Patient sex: M
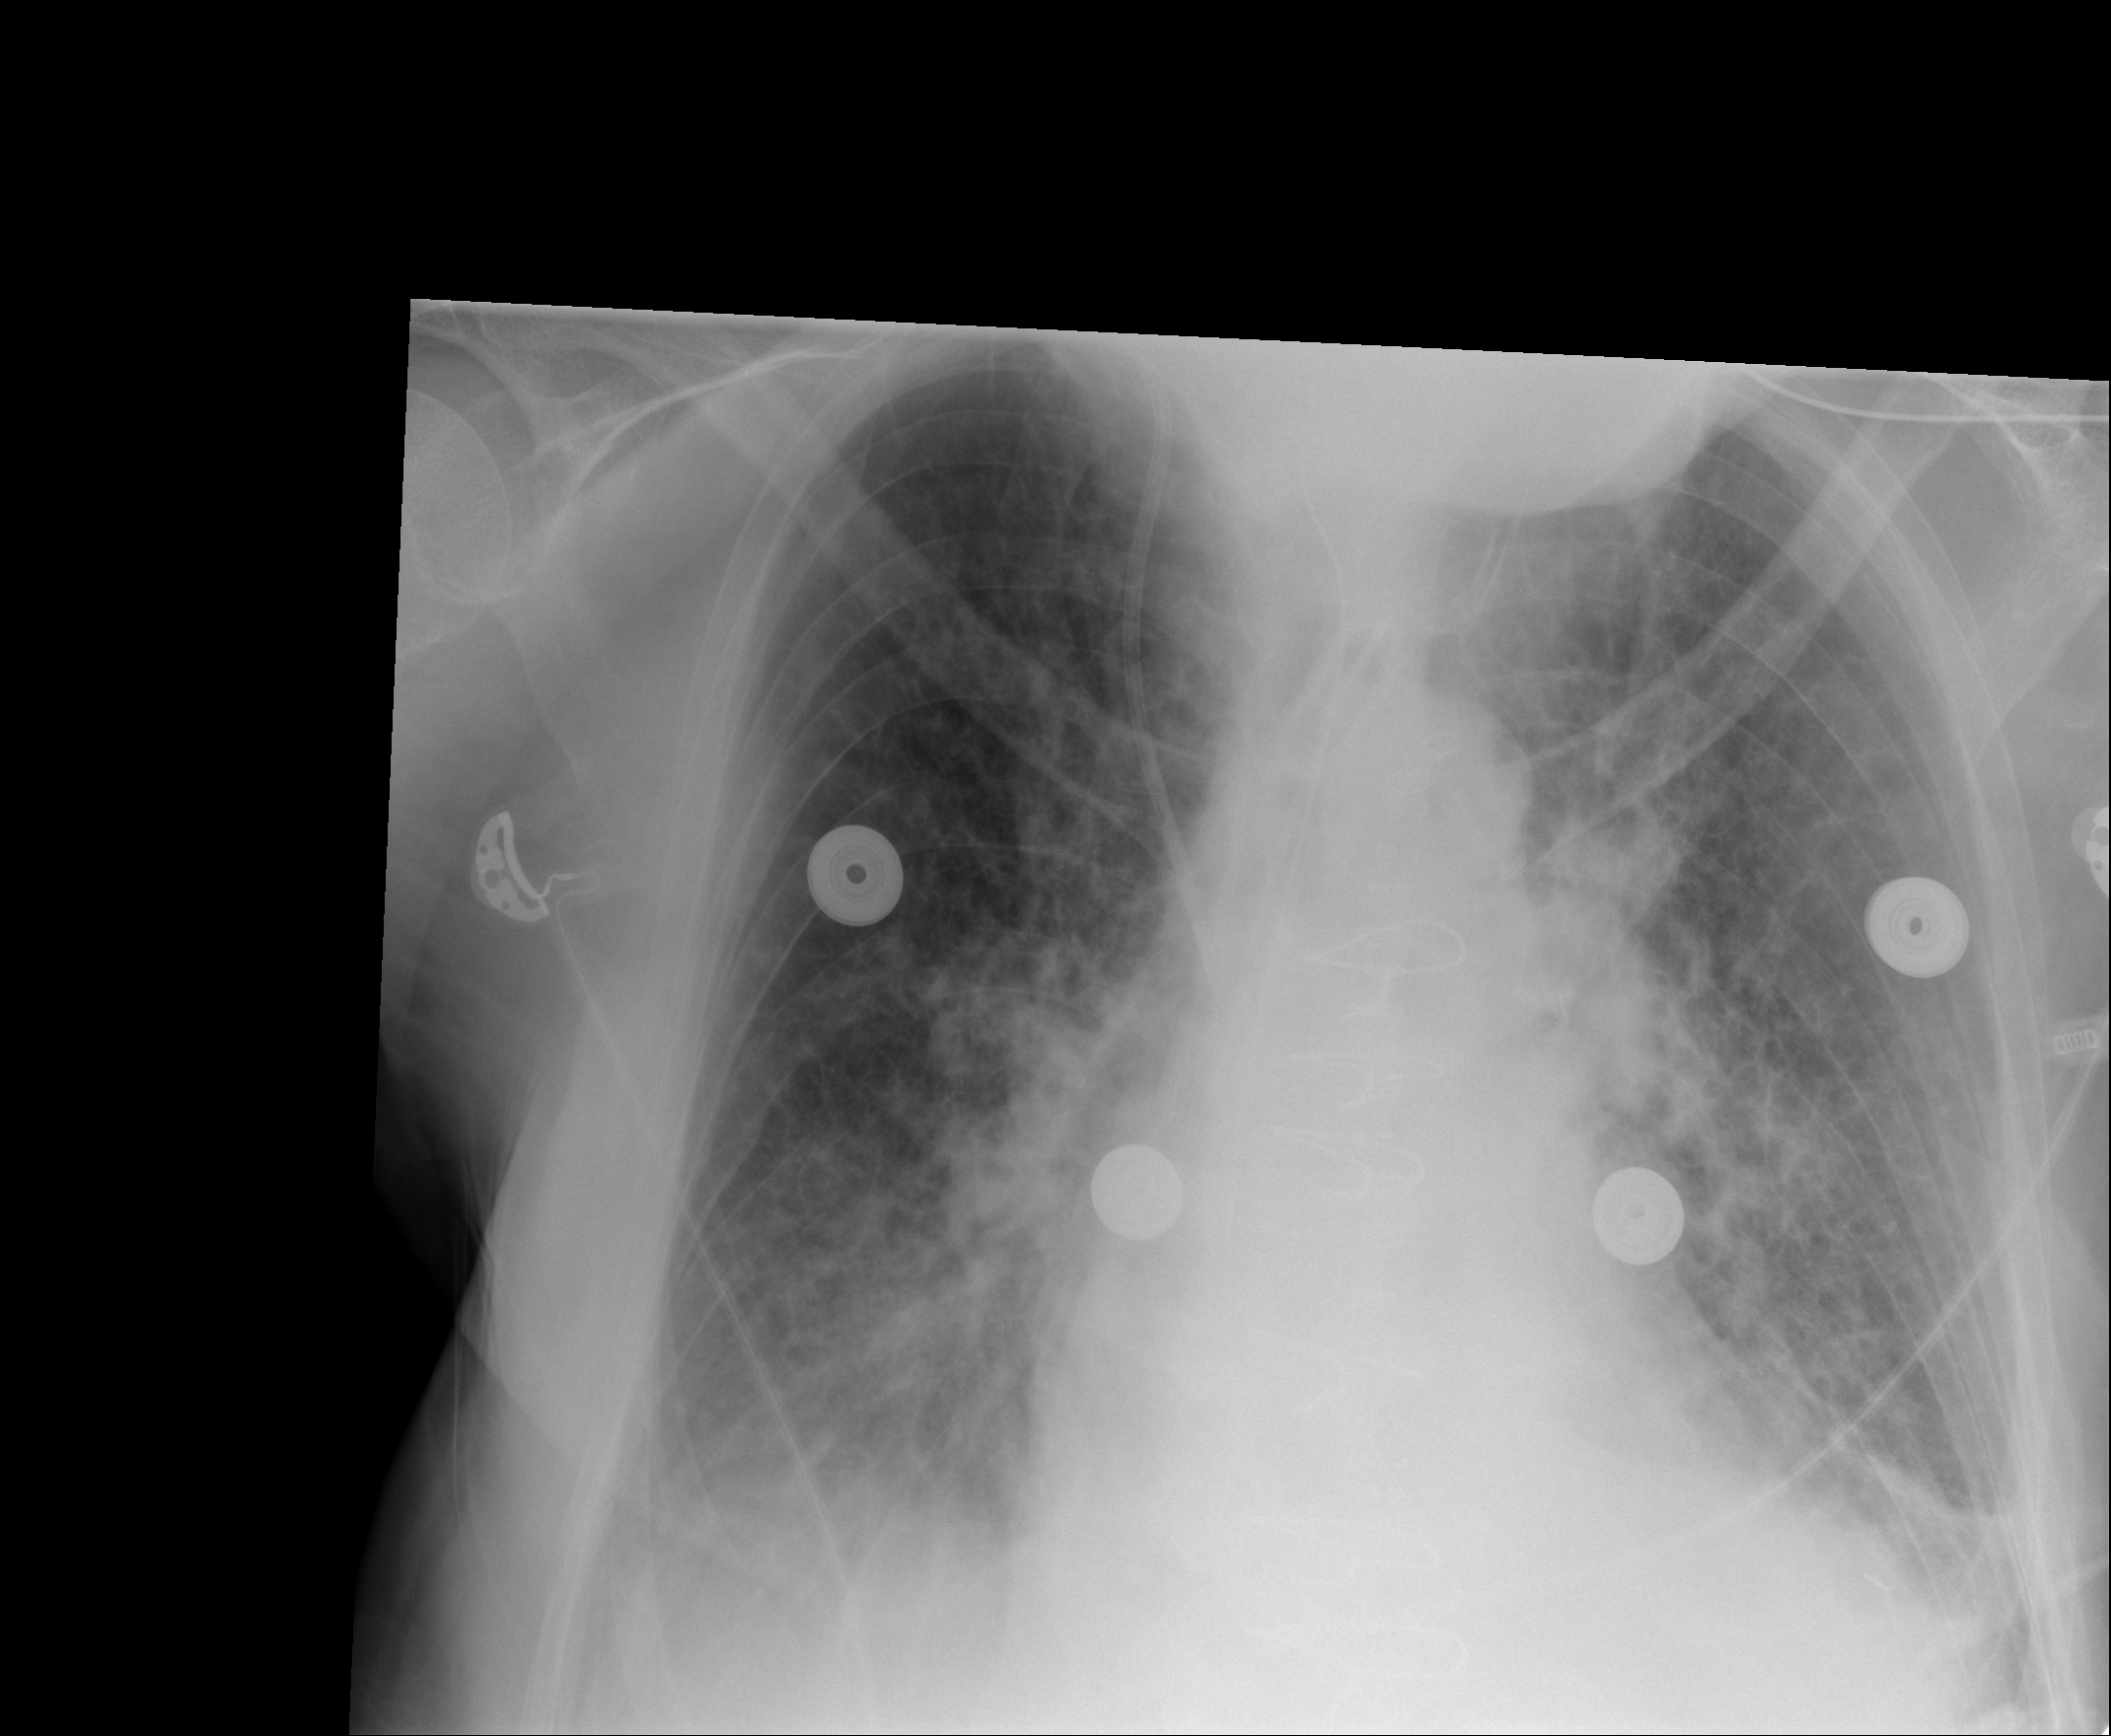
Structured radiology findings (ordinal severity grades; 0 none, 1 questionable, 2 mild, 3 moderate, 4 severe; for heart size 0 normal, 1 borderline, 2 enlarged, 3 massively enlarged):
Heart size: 0
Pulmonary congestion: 3
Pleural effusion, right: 0
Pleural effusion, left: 0
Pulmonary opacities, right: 2
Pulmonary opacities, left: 2
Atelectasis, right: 0
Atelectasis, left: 0